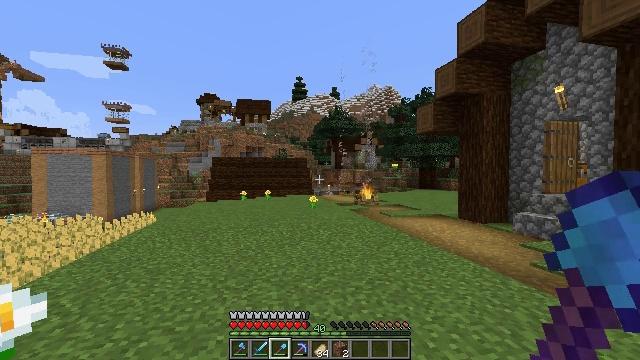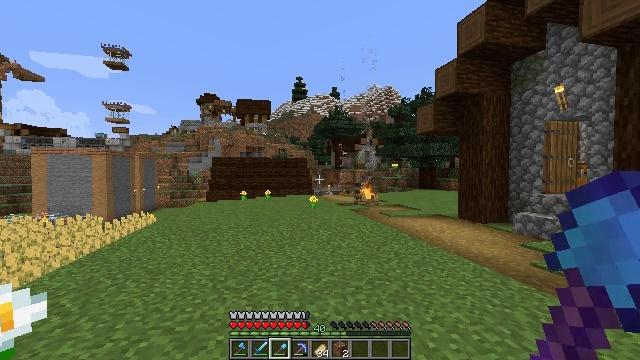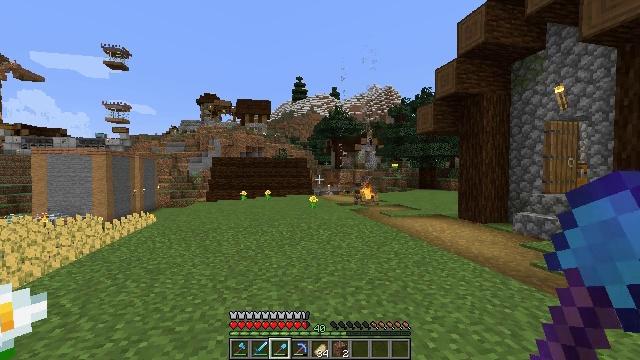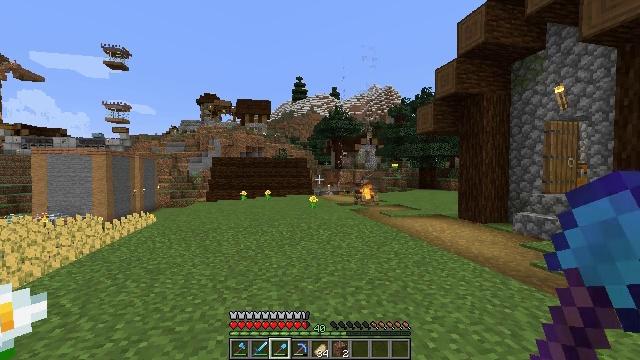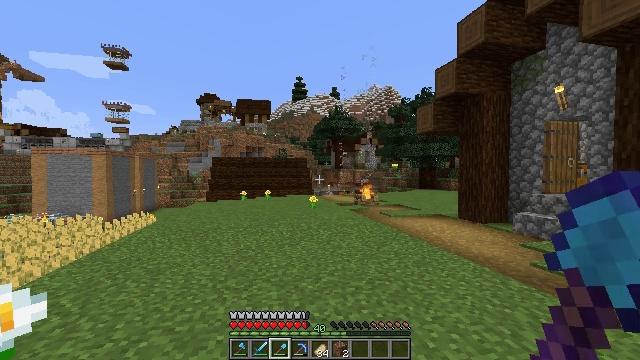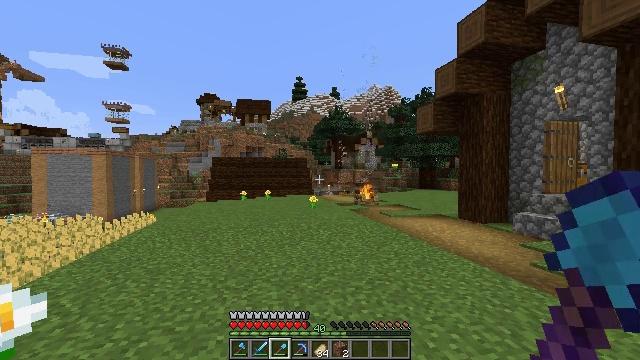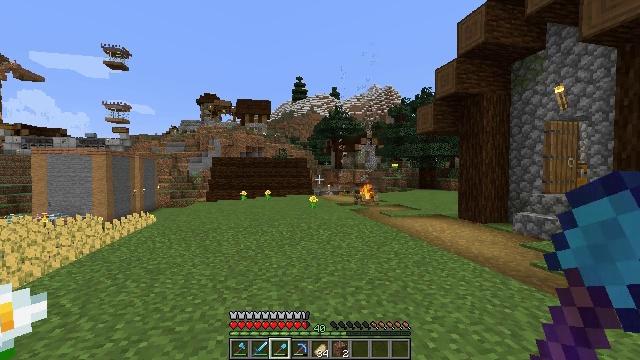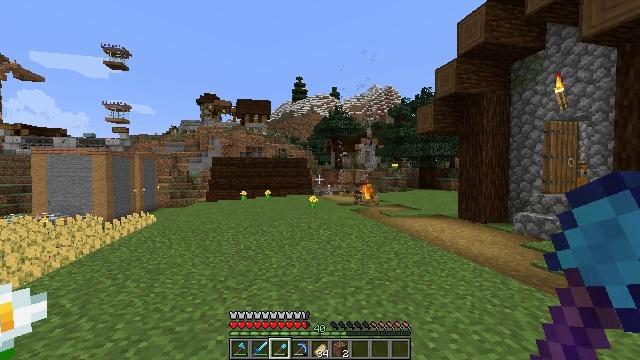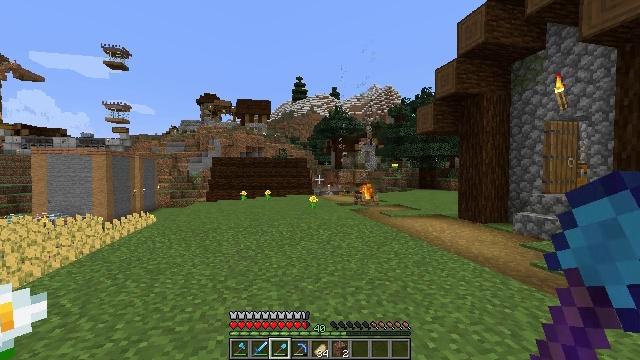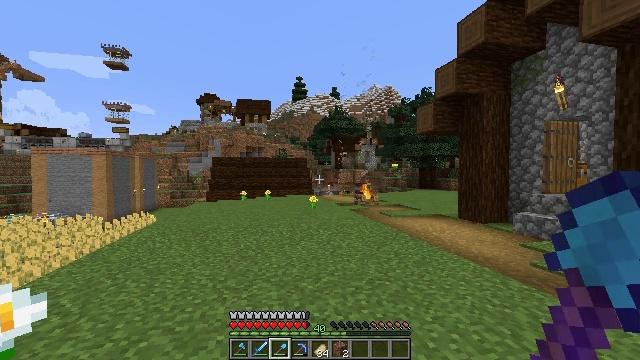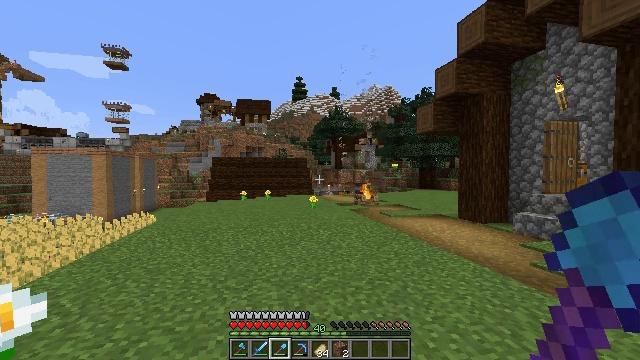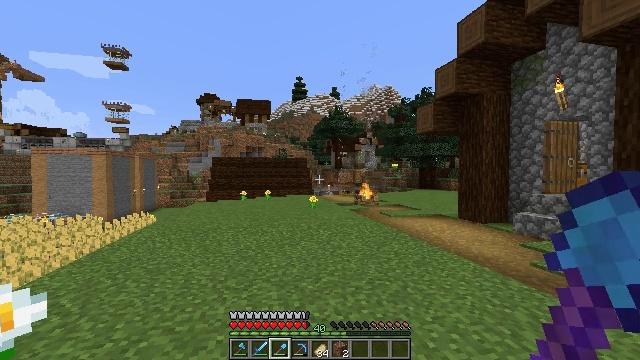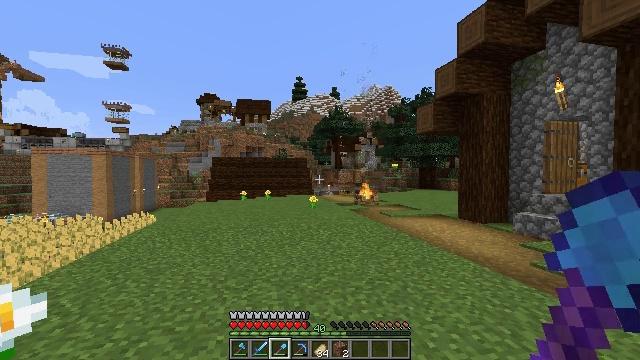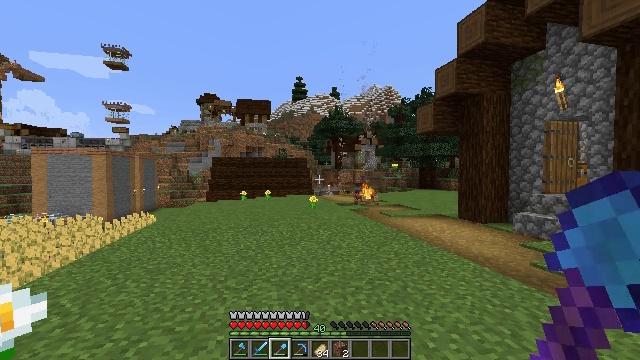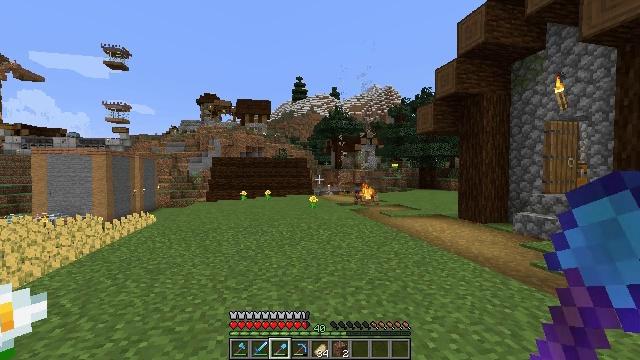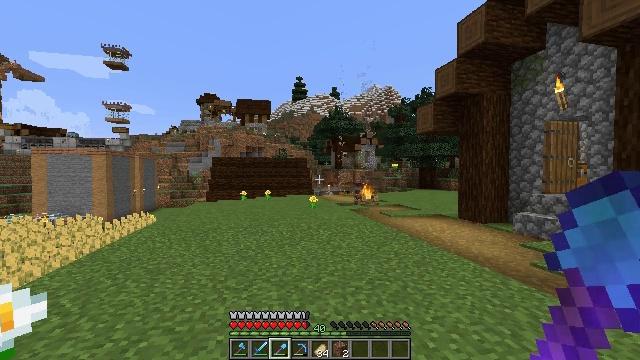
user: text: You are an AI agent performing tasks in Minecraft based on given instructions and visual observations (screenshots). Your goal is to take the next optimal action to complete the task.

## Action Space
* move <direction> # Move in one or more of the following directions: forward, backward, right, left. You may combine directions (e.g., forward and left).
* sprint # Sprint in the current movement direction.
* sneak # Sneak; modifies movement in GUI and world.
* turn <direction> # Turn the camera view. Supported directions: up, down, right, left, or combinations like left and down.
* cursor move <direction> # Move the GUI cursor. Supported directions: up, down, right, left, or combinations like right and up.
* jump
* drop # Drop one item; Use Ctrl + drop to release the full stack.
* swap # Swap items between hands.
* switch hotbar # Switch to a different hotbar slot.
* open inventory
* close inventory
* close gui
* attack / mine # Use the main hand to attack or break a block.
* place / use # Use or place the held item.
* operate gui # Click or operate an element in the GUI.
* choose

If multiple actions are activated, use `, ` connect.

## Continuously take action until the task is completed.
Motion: motion action
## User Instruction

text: Gather wheat by left-clicking on it.
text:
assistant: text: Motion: no_op
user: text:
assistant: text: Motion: no_op
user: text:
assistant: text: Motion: no_op
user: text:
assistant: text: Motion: no_op
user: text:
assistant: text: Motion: no_op
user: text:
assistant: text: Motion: no_op
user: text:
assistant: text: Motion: no_op
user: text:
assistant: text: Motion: no_op
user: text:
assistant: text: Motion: no_op
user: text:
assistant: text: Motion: no_op
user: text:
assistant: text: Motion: no_op
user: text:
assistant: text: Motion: no_op
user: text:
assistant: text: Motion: no_op
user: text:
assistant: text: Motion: no_op
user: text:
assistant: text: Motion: no_op
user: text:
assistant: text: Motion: no_op
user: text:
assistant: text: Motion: no_op
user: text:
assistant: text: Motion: no_op
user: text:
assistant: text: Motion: no_op
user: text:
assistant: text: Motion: no_op
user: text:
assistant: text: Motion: no_op
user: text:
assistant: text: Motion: no_op
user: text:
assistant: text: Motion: no_op
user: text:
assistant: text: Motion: no_op
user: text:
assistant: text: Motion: no_op
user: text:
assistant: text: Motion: no_op
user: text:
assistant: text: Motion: no_op
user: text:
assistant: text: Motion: no_op
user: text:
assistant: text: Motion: no_op
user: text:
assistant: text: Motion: no_op